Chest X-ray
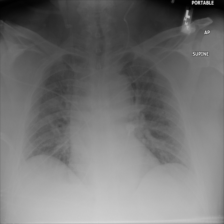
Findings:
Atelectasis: negative
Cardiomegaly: negative
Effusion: negative
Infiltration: negative
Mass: negative
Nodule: negative
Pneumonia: negative
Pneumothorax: negative
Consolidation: negative
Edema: negative
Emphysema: negative
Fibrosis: negative
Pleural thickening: negative
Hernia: negative